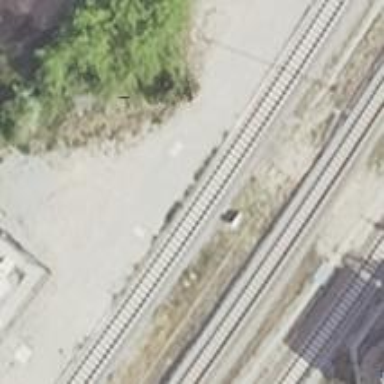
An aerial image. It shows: Railway level crossing.